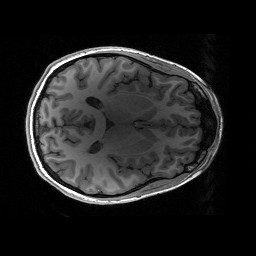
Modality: T1w
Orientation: axial
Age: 16
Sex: female
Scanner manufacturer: siemens
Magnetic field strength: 3 T
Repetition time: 2.53 s
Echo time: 0.00297 s